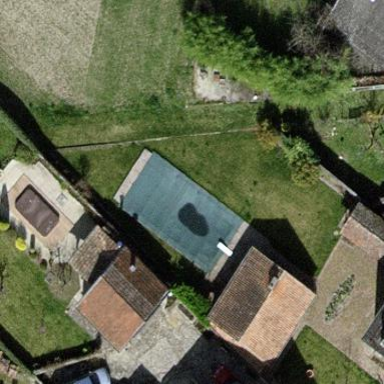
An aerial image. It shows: Swimming pool located in leisure land.